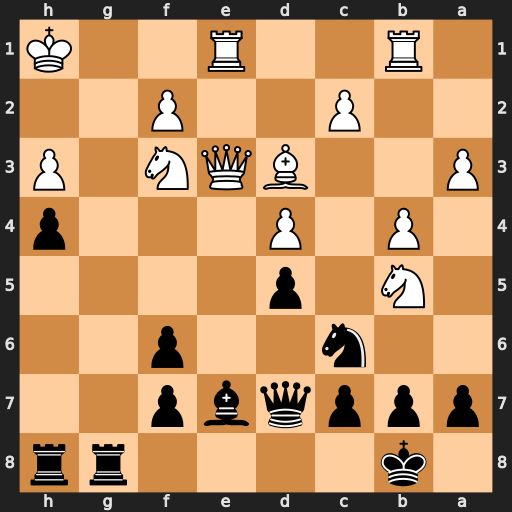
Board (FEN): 1k4rr/pppqbp2/2n2p2/1N1p4/1P1P3p/P2BQN1P/2P2P2/1R2R2K
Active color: b
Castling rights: -
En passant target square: -
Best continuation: Qxh3+ Nh2 Qg2#